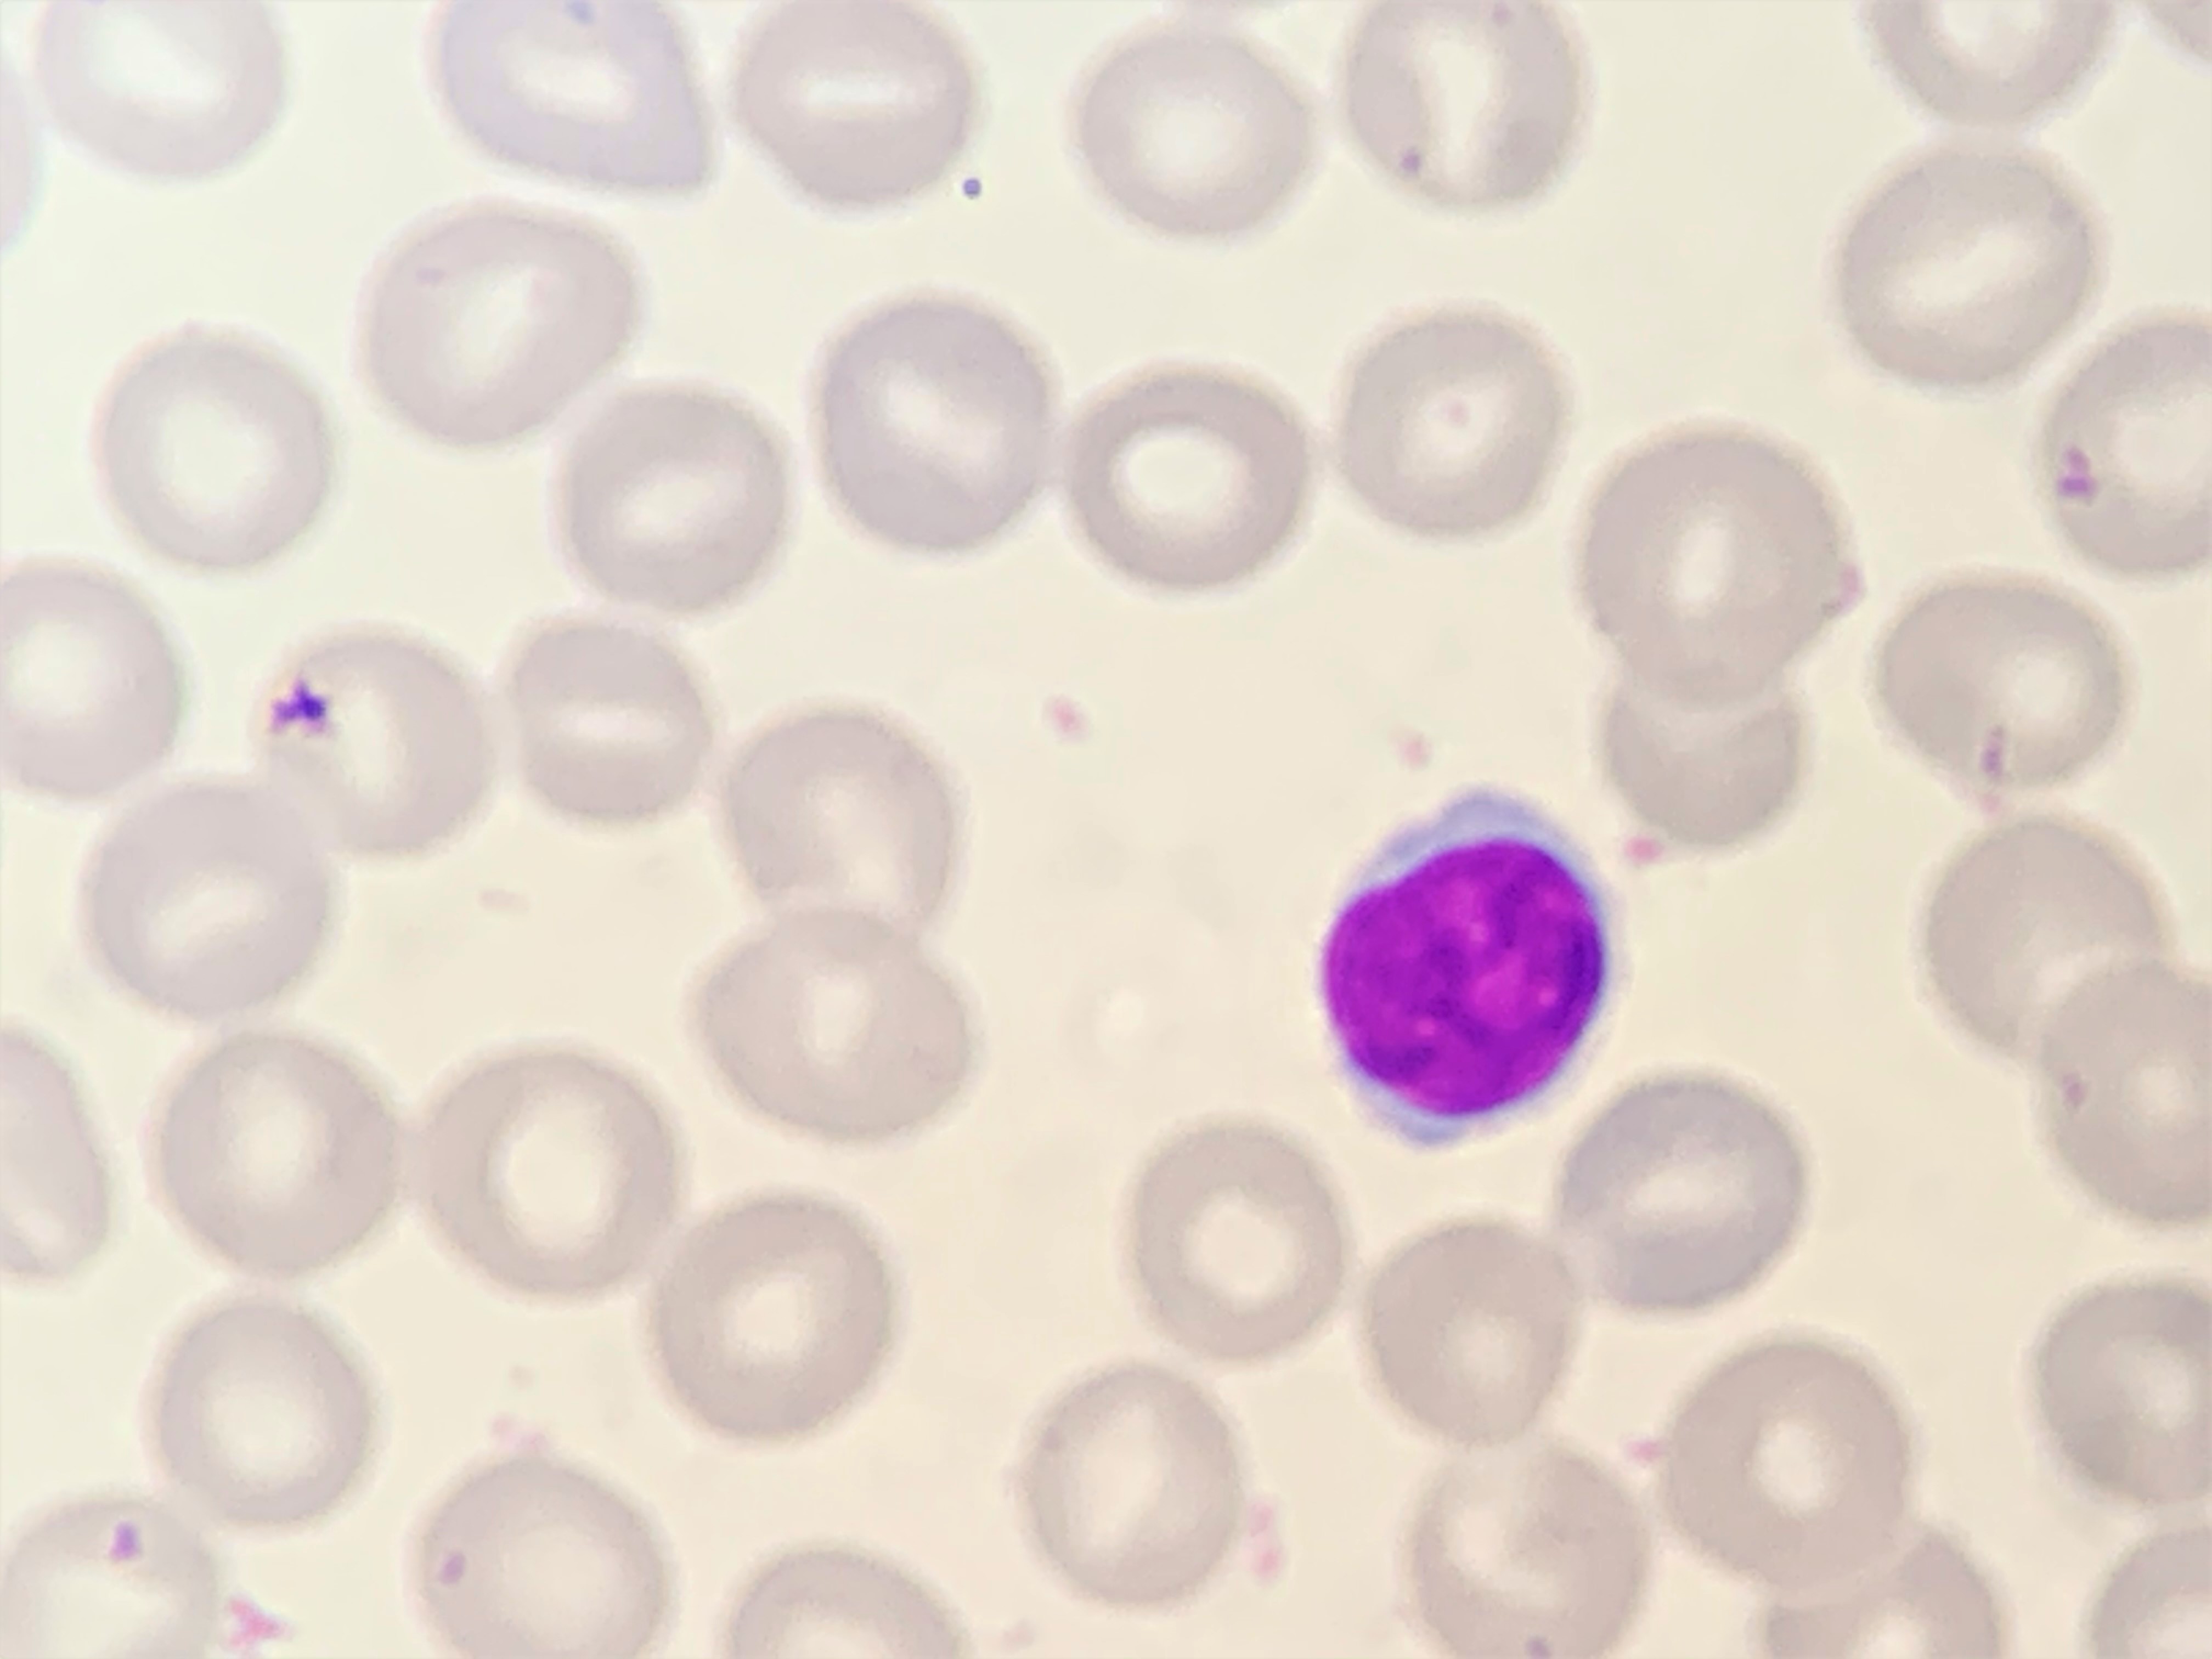
Cell type: LYMPHOCYTES